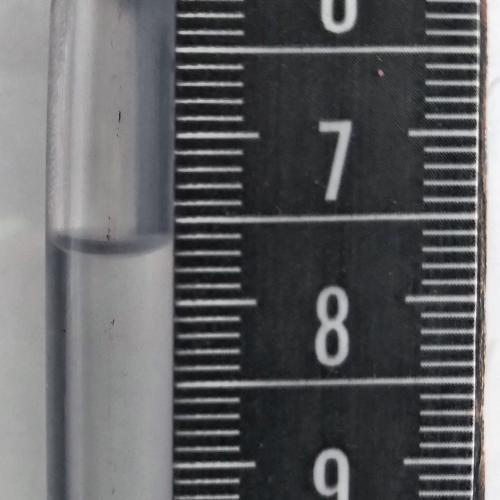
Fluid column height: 7.7 cm